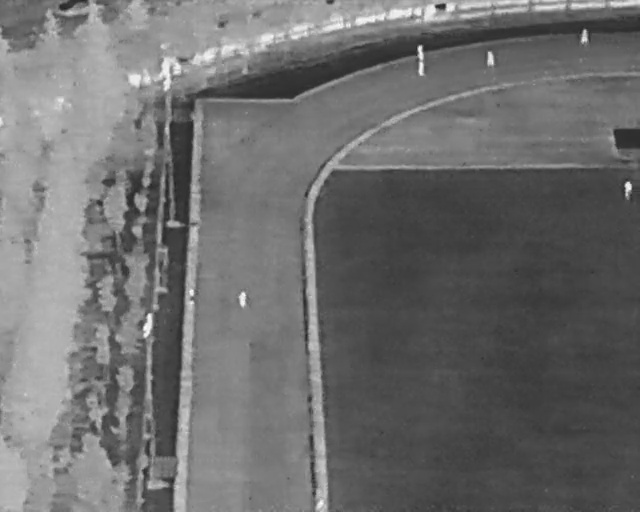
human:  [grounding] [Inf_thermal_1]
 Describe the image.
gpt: In the satellite image, there is  <ref>1 medium person </ref> <box>[[48, 96, 51, 98, 2]]</box> located at bottom,  <ref>1 medium person </ref> <box>[[36, 57, 39, 59, 2]]</box> located at center,  <ref>1 small person </ref> <box>[[28, 57, 31, 58, 2]]</box> located at left,  <ref>2 medium person </ref> <box>[[64, 12, 67, 14, 2], [63, 9, 67, 11, 2]]</box> located at top,  <ref>2 medium person </ref> <box>[[75, 10, 77, 12, 2], [90, 6, 92, 8, 2]]</box> located at top right,  <ref>1 medium person </ref> <box>[[96, 35, 99, 37, 2]]</box> located at right.